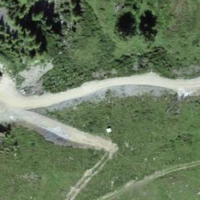
EUNIS habitat code: 26
Species observed at this site:
Oxytropis campestris